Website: crate-barrel
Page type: delivery-shipping
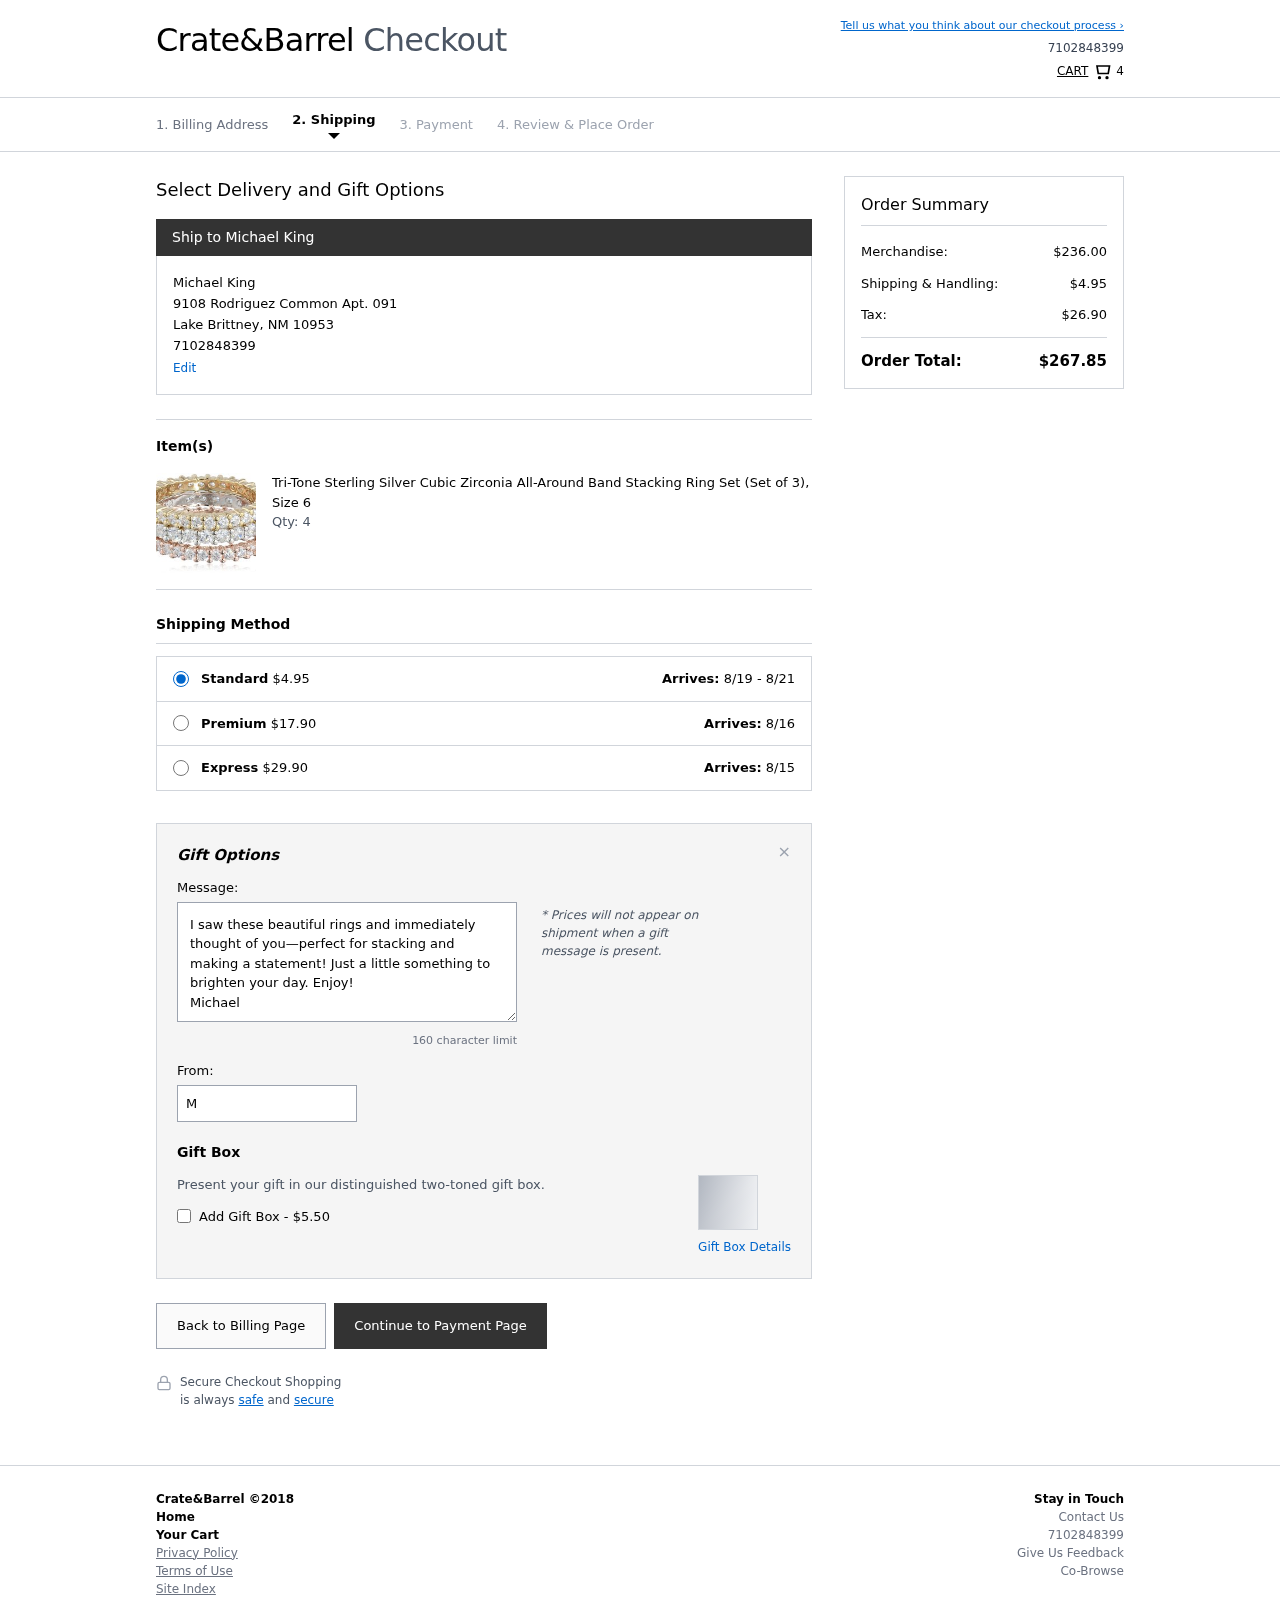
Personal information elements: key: PII_CITY
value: Lake Brittney
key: PII_FULLNAME
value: Michael King
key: PII_PHONE
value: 7102848399
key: PII_POSTCODE
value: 10953
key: PII_STATE_ABBR
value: NM
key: PII_STREET
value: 9108 Rodriguez Common Apt. 091
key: PII_FIRSTNAME
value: Michael
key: PII_LASTNAME
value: King
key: PII_FULLNAME2
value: Michael King
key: PII_FULLNAME3
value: Michael King
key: PII_FIRSTNAME2
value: Michael
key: PII_FIRSTNAME3
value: Michael
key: PII_LASTNAME2
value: King
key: PII_LASTNAME3
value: King
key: PII_FIRSTNAME_DERIVED
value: Michael
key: PII_LASTNAME_DERIVED
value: King
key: PII_FULLNAME_DERIVED
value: Michael King
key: PII_NAME_FULL_DERIVED
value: Michael King
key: PII_PHONE_LINE
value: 8399
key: PII_PHONE_SUFFIX
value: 8399
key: PII_PHONE2
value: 7102848399
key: PII_PHONE3
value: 7102848399
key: PII_PHONE_NUMERIC
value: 7102848399
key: PII_PHONE_LINE_NUMERIC
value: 8399
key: PII_PHONE_SUFFIX_NUMERIC
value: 8399
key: PII_PHONE2_NUMERIC
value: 7102848399
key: PII_PHONE3_NUMERIC
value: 7102848399
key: PII_PHONE_DIGITS
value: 7102848399
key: PII_PHONE_LAST4
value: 8399
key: PII_GIFT_MESSAGE
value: I saw these beautiful rings and immediately thought of you—perfect for stacking and making a statement! Just a little something to brighten your day. Enjoy!
Michael
Product elements: key: PRODUCT1_NAME
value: Tri-Tone Sterling Silver Cubic Zirconia All-Around Band Stacking Ring Set (Set of 3), Size 6
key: PRODUCT1_QUANTITY
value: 4
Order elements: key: ORDER_NUM_ITEMS
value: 4
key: ORDER_SHIPPING_COST
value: $4.95
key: ORDER_DELIVERY_DATE
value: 8/19 - 8/21
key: PREMIUM_SHIPPING_COST
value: $17.90
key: PREMIUM_DELIVERY_DATE
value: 8/16
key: EXPRESS_SHIPPING_COST
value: $29.90
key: EXPRESS_DELIVERY_DATE
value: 8/15
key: ORDER_SUBTOTAL
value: $236.00
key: ORDER_SHIPPING_COST2
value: $4.95
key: ORDER_TAX
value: $26.90
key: ORDER_TOTAL
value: $267.85